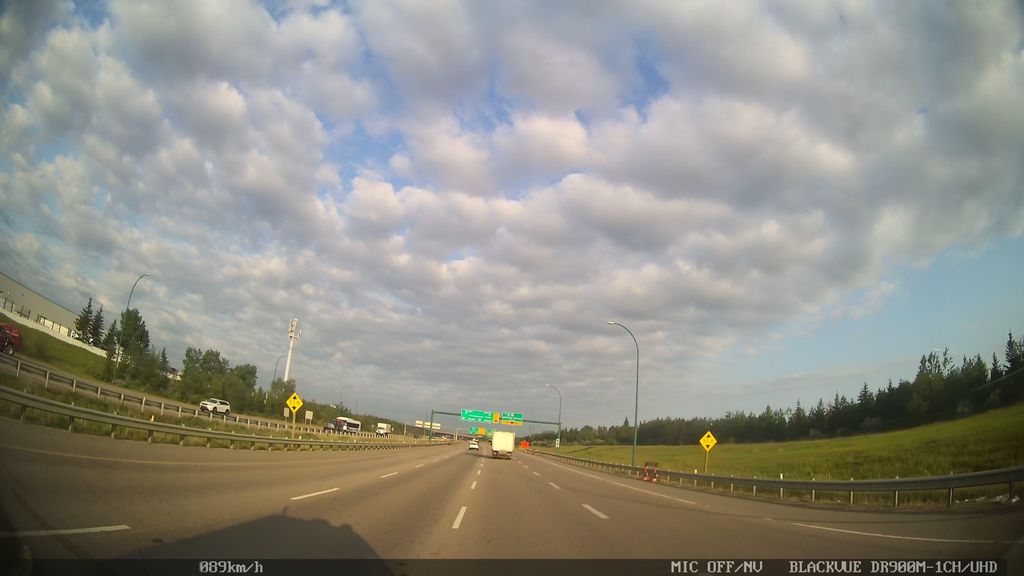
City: edmonton